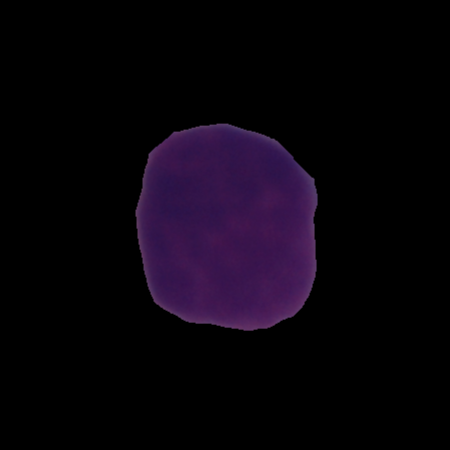
Label: cancer